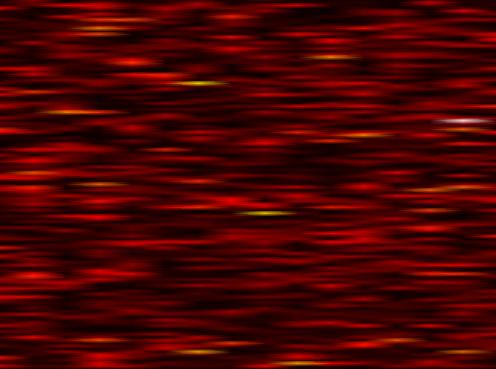
Label: FOFDM